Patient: sex M, age 94
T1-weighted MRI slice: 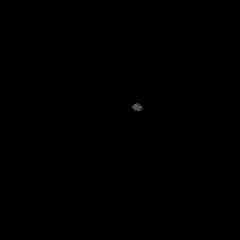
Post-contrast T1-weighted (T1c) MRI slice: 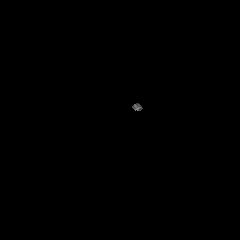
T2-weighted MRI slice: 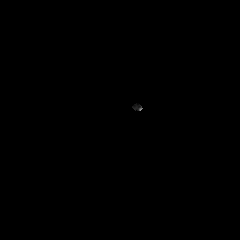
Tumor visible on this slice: no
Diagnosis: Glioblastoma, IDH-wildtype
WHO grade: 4